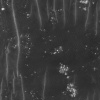
Atmospheric dust classification: not_dusty